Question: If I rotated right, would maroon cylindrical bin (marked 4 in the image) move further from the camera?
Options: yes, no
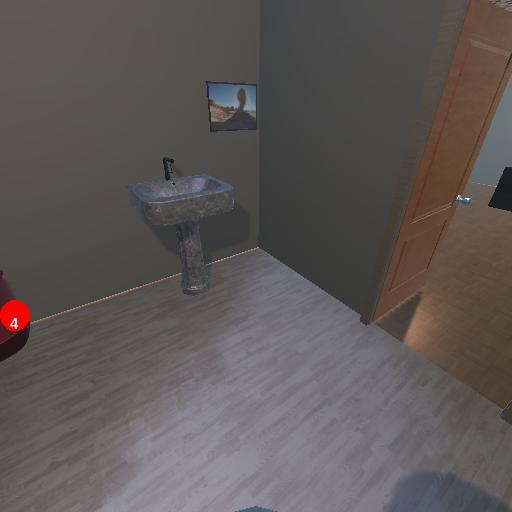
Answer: yes